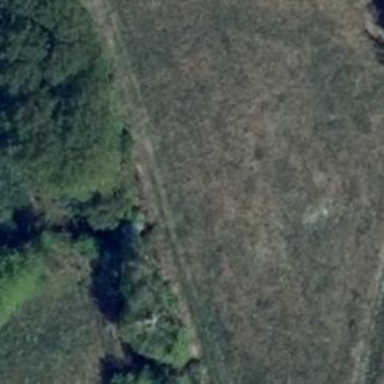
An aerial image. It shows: Hunting stand.